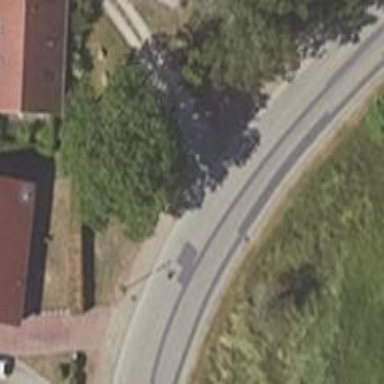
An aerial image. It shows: Secondary road with asphalt surface.